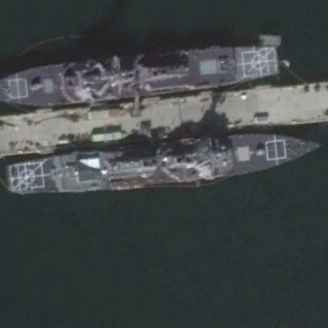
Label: destroyer